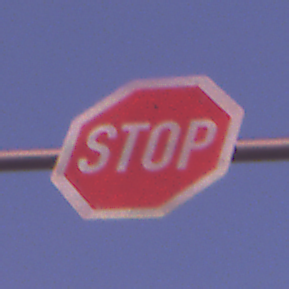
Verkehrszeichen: Stop
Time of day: Dawn
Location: Outdoor (Nature)
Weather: PartlyCloudy
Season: NotSpecified
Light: Natural